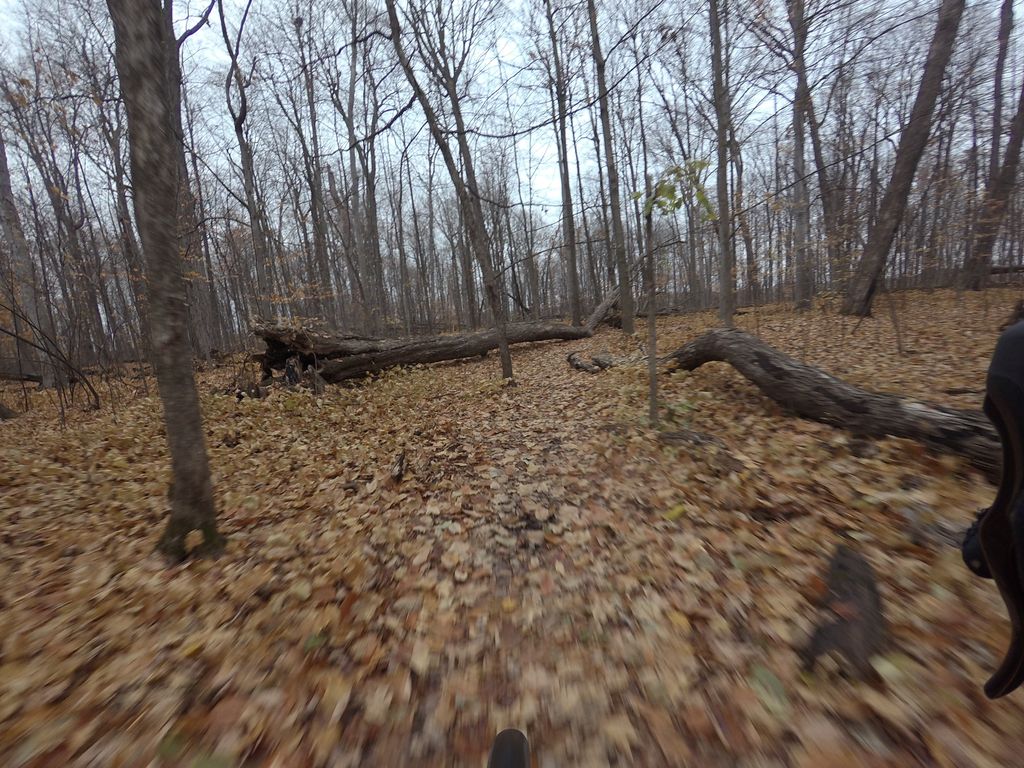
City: ottawa-gatineau